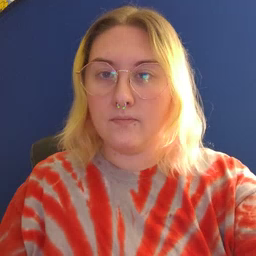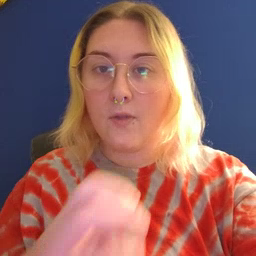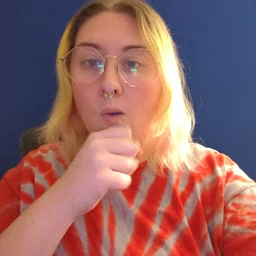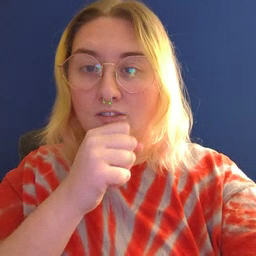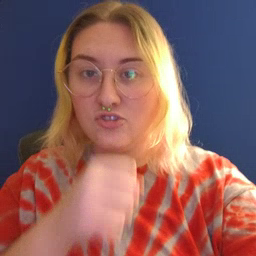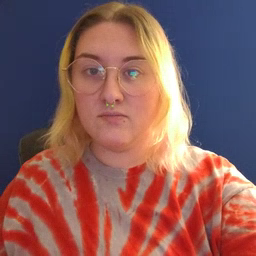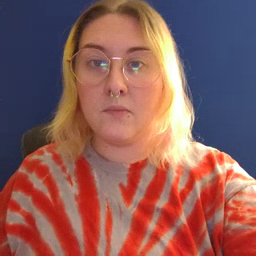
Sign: orange